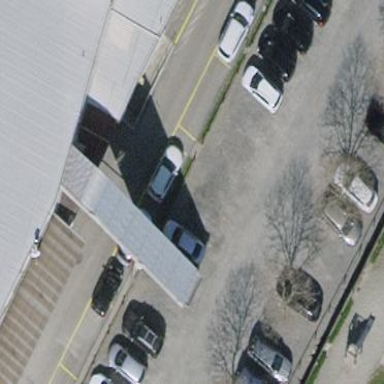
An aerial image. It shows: Parking area with parallel orientation. The surface of the parking area is asphalt.